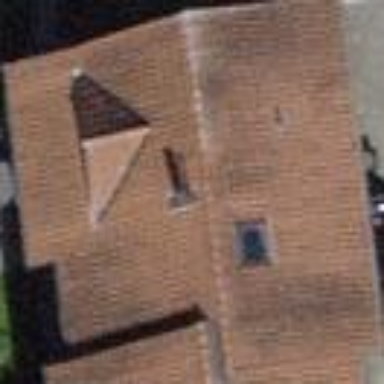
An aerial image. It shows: Gabled roof house.